Brain MRI, t1w sequence, axial 2D slice.
Patient: age 35, sex F, weight 78 kg, height 1.78 m
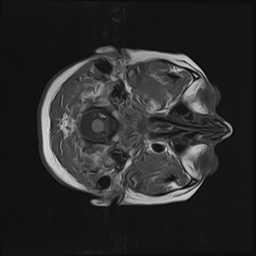